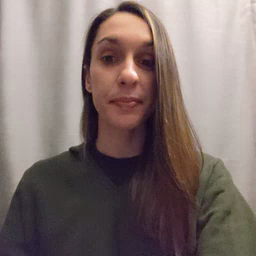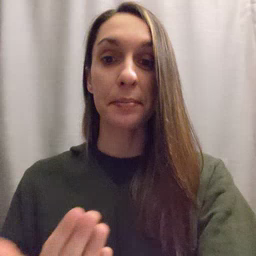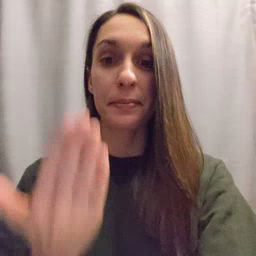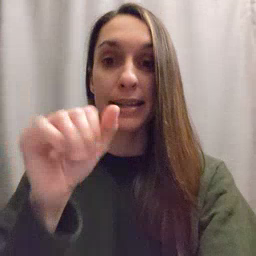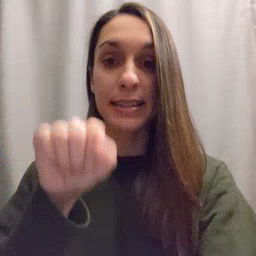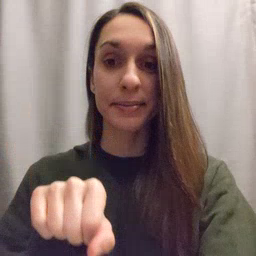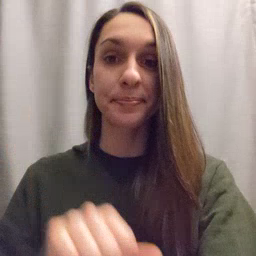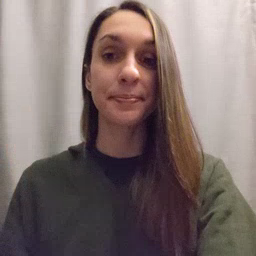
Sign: mitten